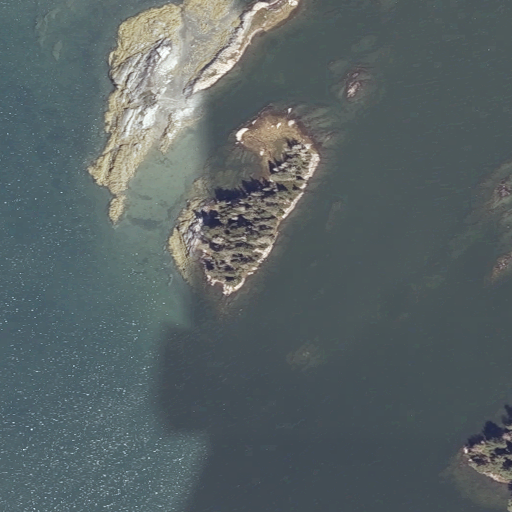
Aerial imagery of island in Maine named Milliken Island containing open water, herbaceous wetlands, barren land, and evergreen forest